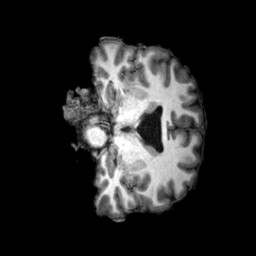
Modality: T1w
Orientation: coronal
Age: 23
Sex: male
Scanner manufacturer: siemens
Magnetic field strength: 3 T
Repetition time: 2.5 s
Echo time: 0.00222 s